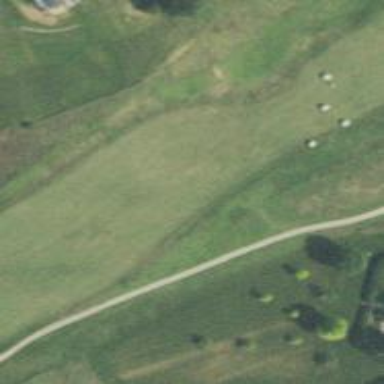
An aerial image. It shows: View of golf hole.